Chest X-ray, PA view. Patient: 11 years old, sex M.
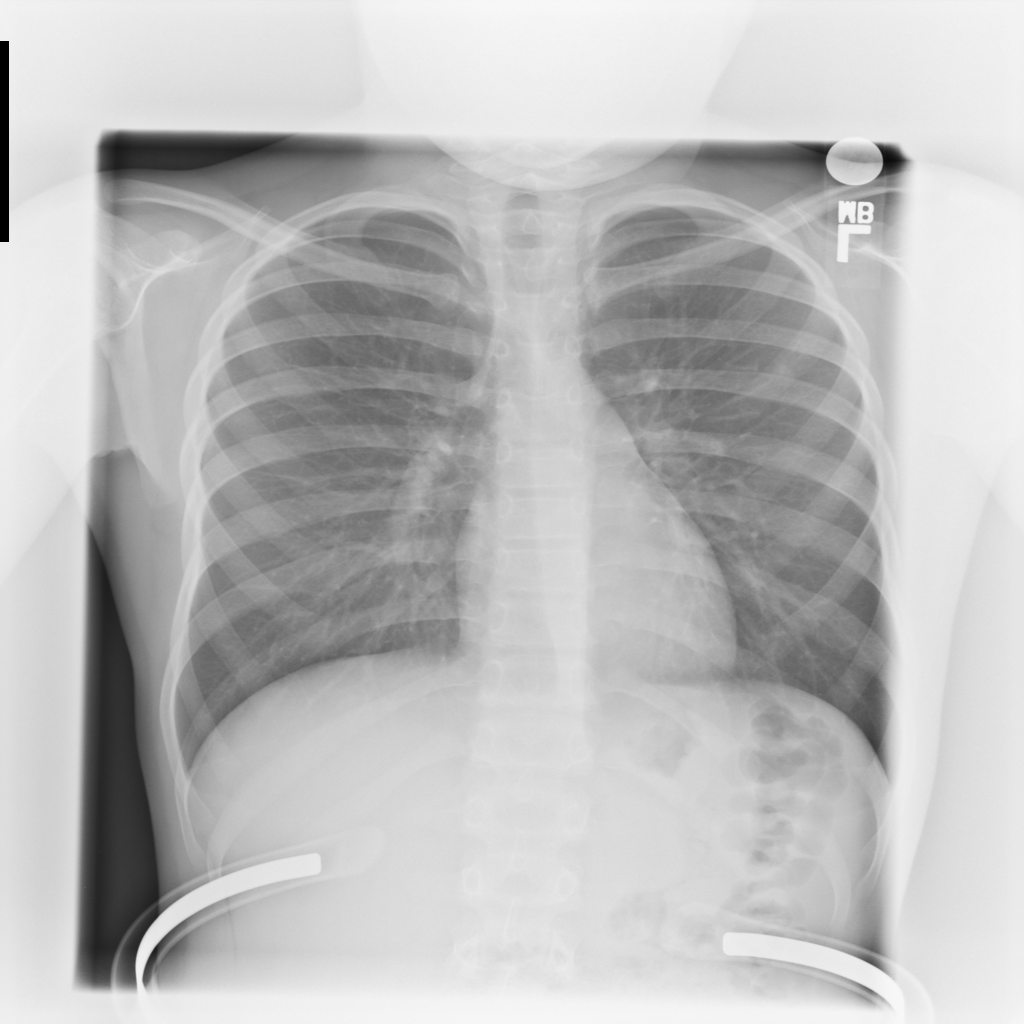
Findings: No Finding